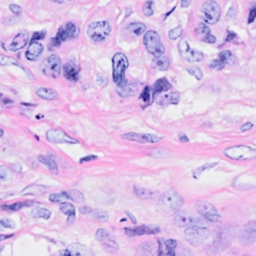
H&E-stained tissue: Breast